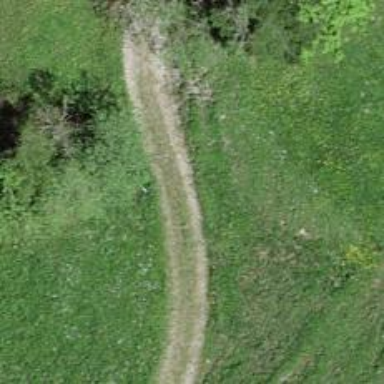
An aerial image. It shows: Unpaved track road.